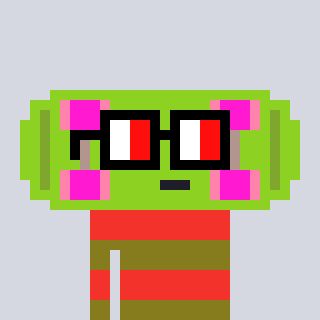
a pixel art character with square glasses with black frames and red eyes, a skateboard-shaped head and a gunk-colored body on a cool background